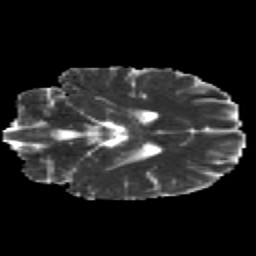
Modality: MD
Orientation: coronal
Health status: healthy
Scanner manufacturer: siemens
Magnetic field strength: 3 T
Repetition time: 12 s
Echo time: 0.092 s